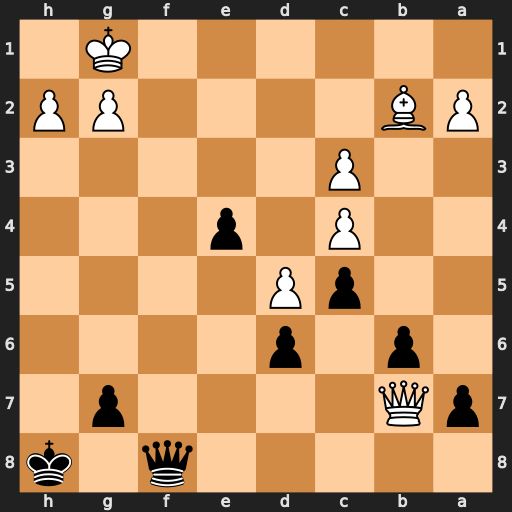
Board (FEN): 5q1k/pQ4p1/1p1p4/2pP4/2P1p3/2P5/PB4PP/6K1
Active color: b
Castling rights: -
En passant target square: -
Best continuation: e3 Qc8 Qxc8